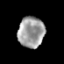
Tissue: prostate
Cell type: T cells
Senescence score: 0.213
Nuclear area (px): 798
Mean DAPI intensity: 157.04